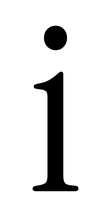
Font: InstrumentSerif-Regular